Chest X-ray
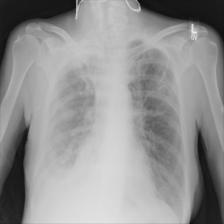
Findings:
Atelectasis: negative
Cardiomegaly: negative
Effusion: negative
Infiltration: negative
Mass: negative
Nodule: negative
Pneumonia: negative
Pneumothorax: negative
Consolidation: negative
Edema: negative
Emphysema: negative
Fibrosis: negative
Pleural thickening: positive
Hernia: negative